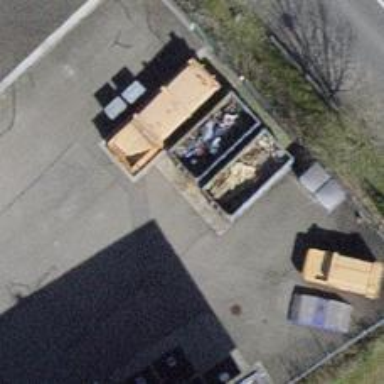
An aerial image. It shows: Recycling center for various types of waste.